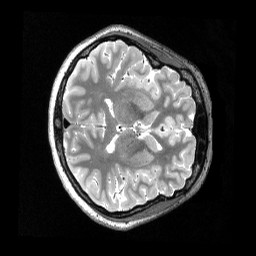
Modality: T2w
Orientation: axial
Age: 25
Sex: female
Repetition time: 3.2 s
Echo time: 0.563 s